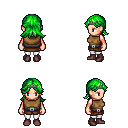
a pixel art fantasy rpg character, female body template, human, light skin, leather chest armor, white pants, green loose hair, iron tiara, maroon shoes, four views (front, back, left, right), 2x2 character sprite sheet, small pixel art, hard edges, no anti-aliasing